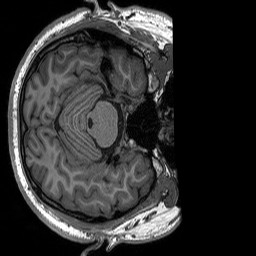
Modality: T1w
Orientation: axial
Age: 27
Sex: male
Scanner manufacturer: siemens
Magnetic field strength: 3 T
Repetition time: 2.3 s
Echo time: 0.00197 s